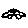
Label: car